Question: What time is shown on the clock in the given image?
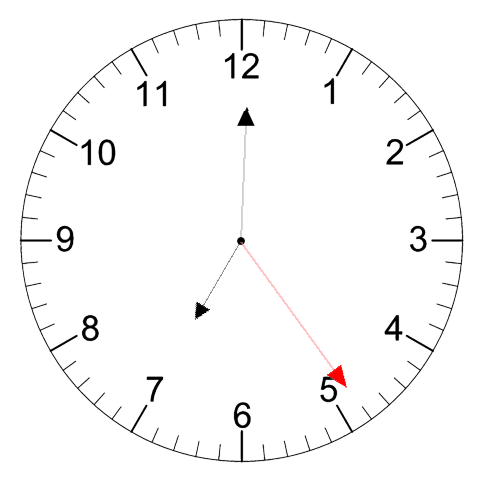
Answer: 07:00:24